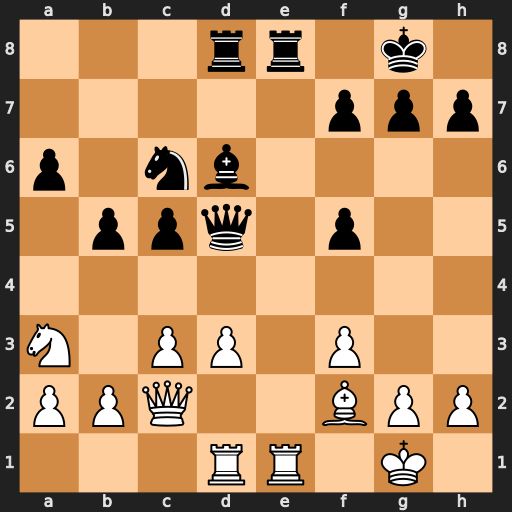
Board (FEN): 3rr1k1/5ppp/p1nb4/1ppq1p2/8/N1PP1P2/PPQ2BPP/3RR1K1
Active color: w
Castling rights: -
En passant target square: -
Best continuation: c4 Bxh2+ Kxh2